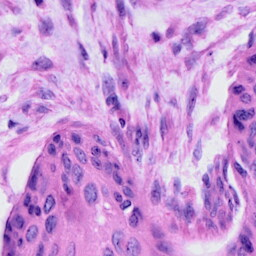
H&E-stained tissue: Cervix